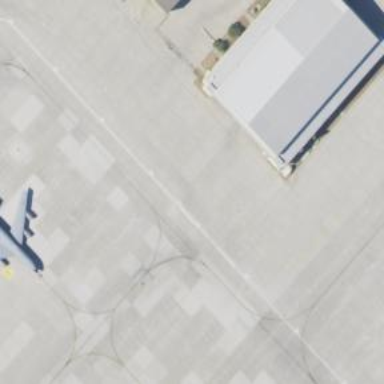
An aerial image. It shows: View of taxiway at the airport.